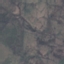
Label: HerbaceousVegetation